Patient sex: F
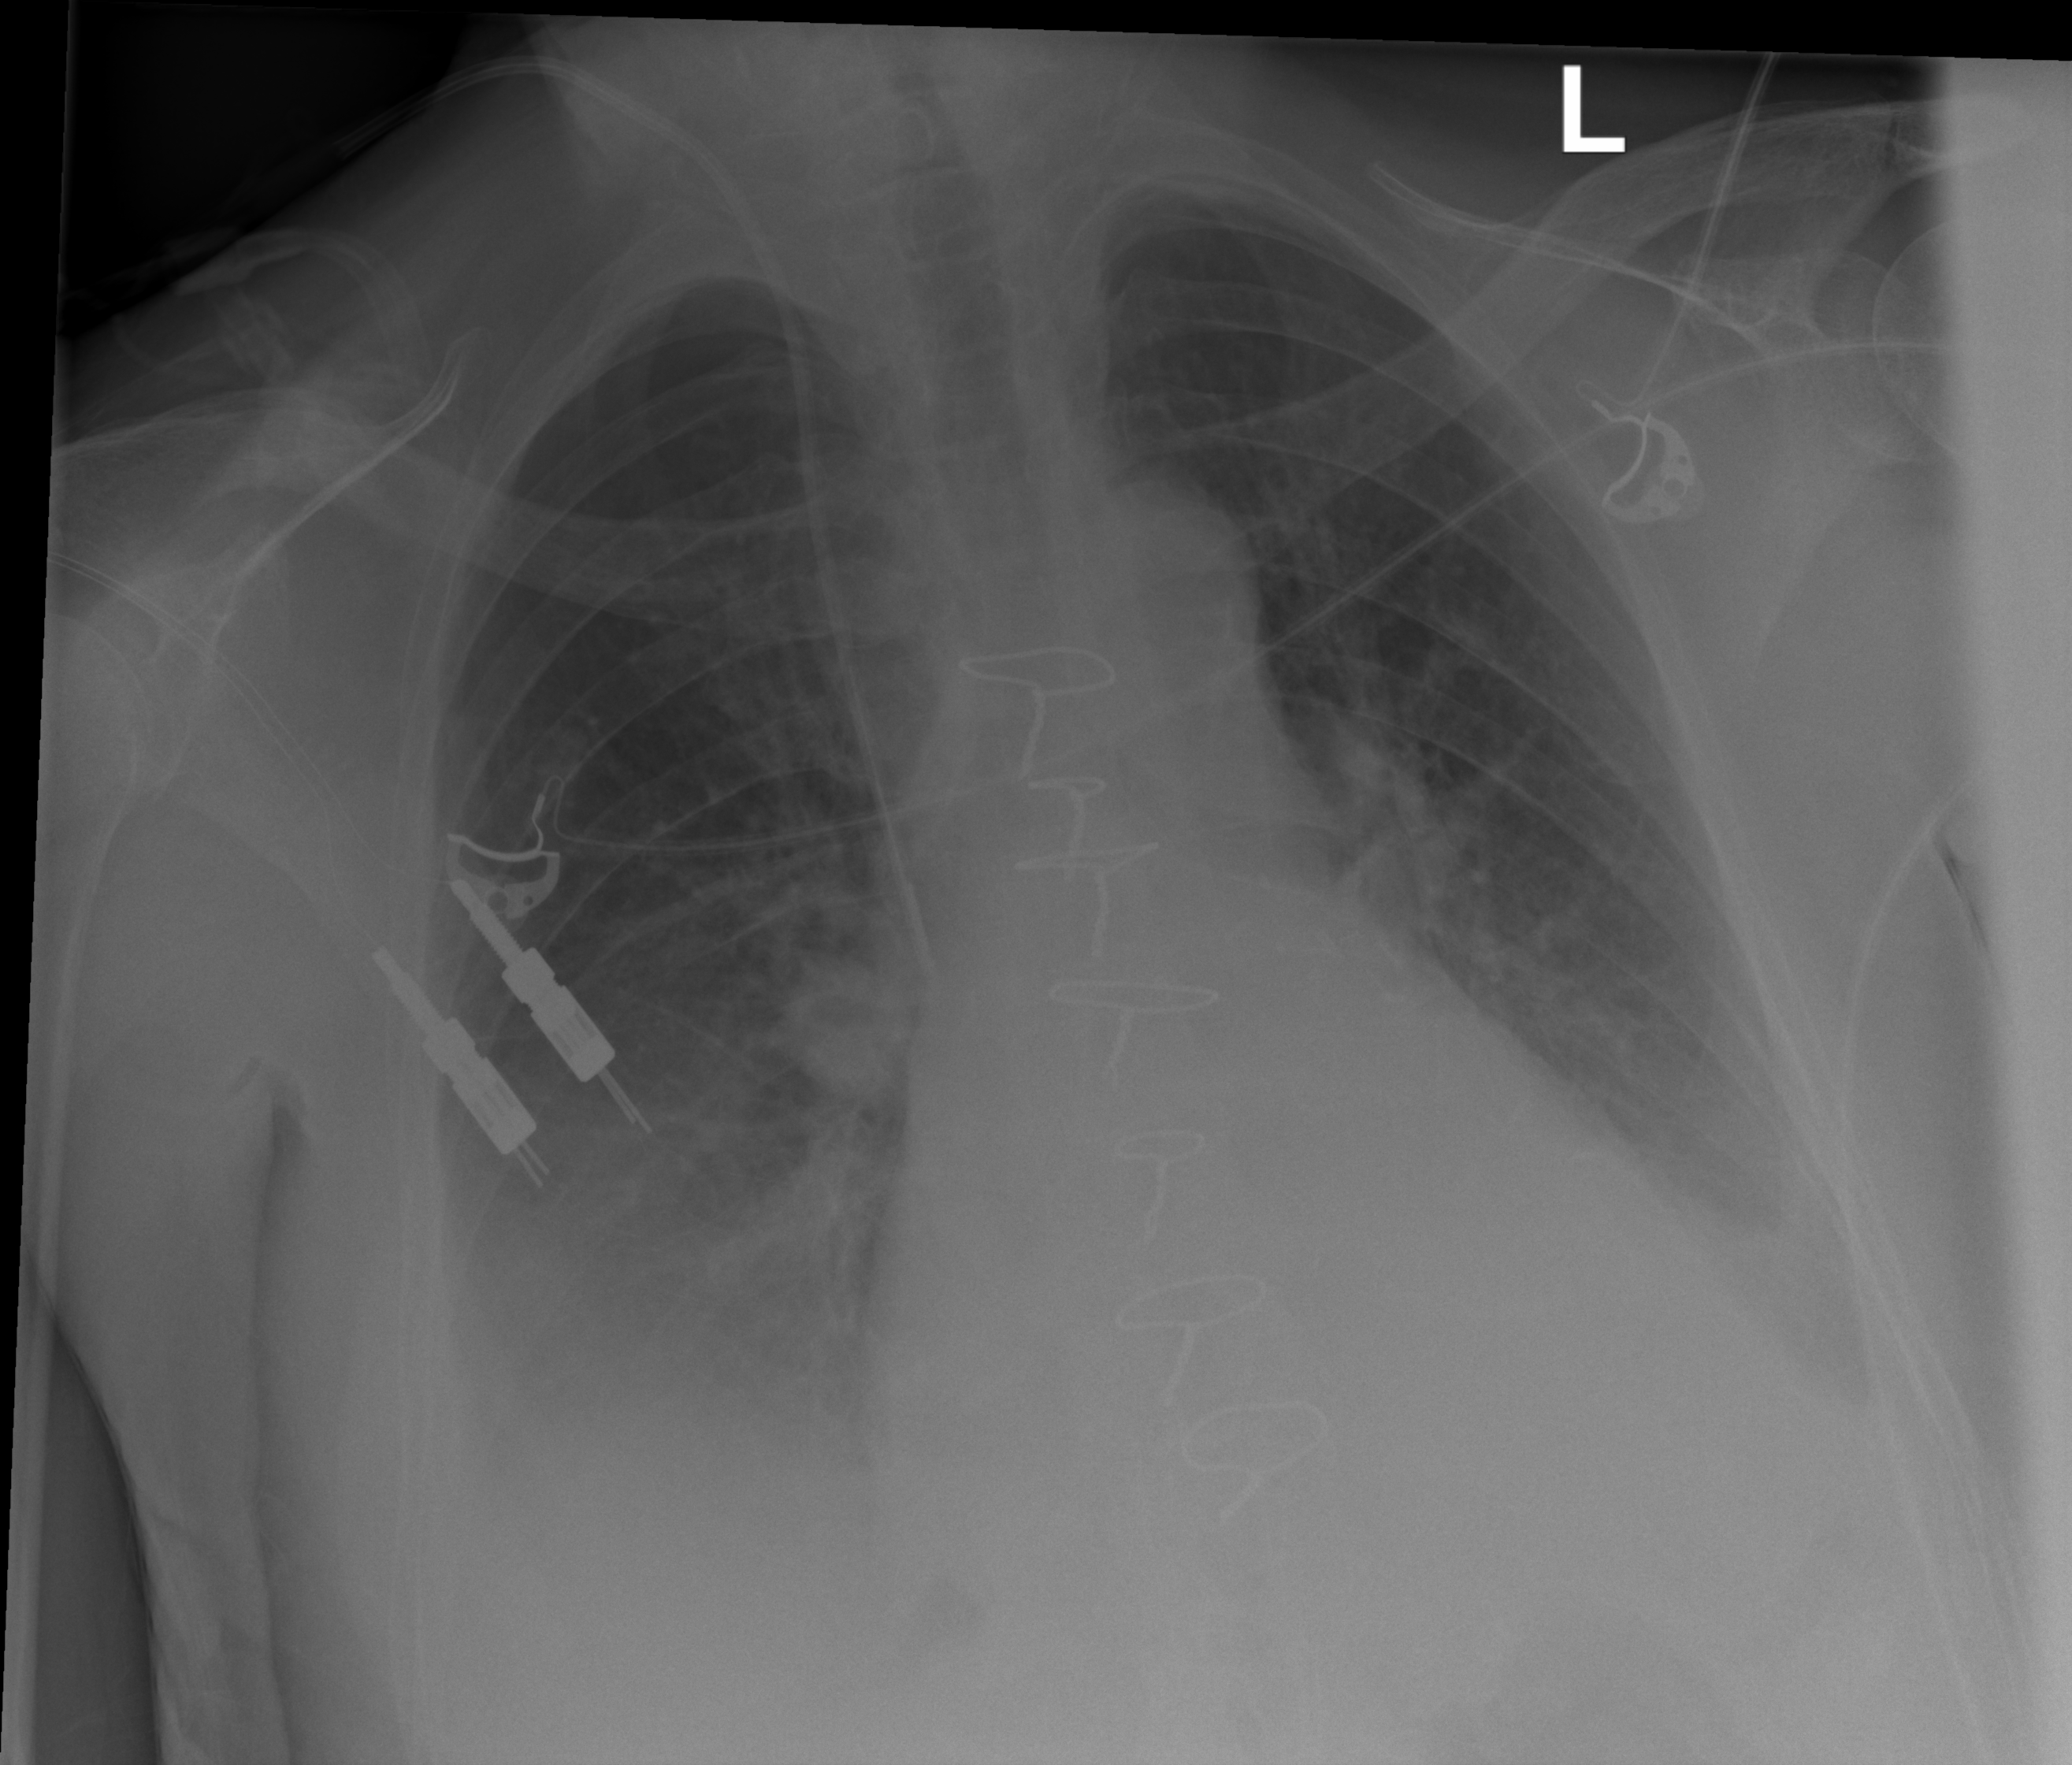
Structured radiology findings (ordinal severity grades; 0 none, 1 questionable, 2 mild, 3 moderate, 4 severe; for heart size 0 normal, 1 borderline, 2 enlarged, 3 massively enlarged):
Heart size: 1
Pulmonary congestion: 2
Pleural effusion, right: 3
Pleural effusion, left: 3
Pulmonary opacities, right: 0
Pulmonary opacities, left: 0
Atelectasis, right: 2
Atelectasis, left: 2